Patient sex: M
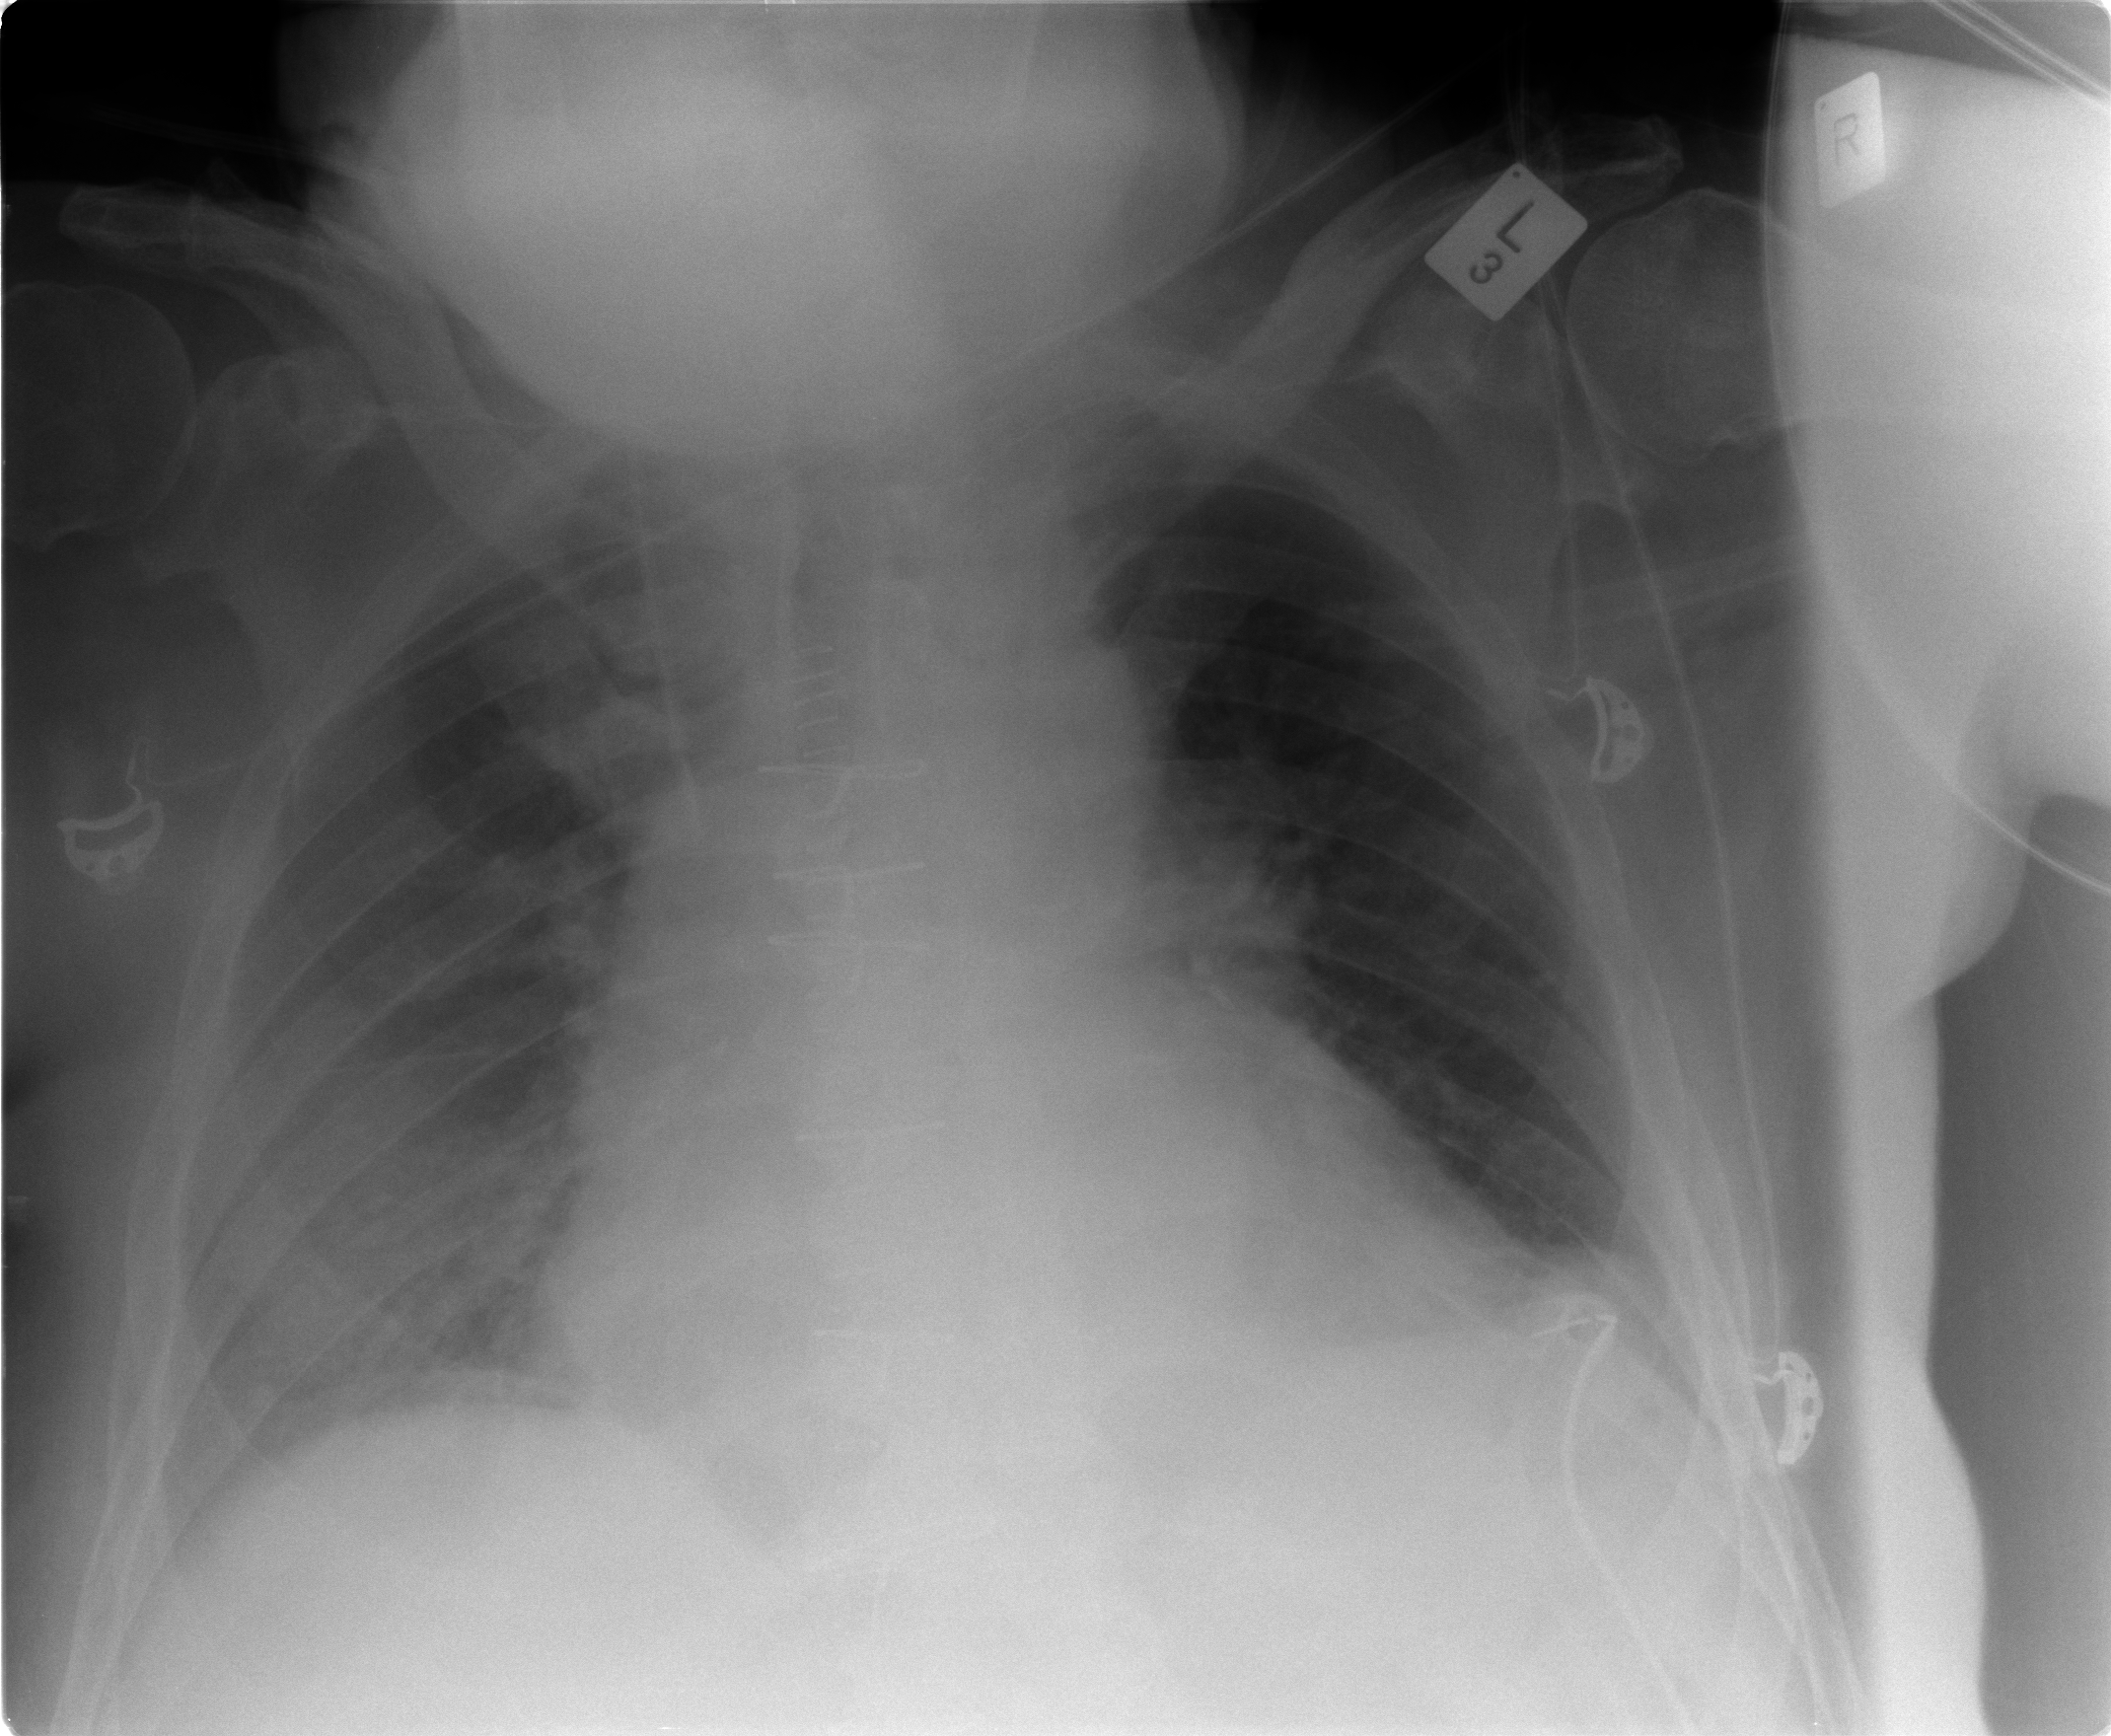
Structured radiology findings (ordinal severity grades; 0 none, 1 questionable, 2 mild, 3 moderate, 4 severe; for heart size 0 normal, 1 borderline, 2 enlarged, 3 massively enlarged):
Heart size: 2
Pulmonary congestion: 1
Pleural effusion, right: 2
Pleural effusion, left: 1
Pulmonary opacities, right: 2
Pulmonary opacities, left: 0
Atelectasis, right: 2
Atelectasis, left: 2